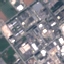
Land use / land cover class: Industrial